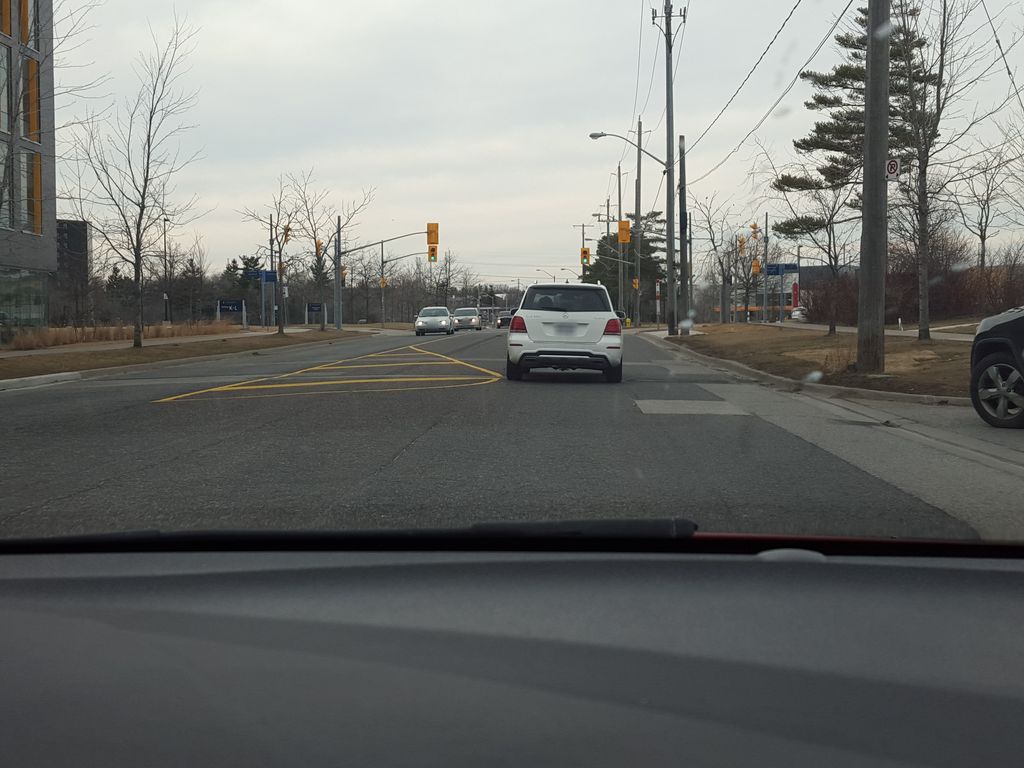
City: toronto